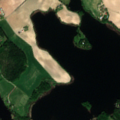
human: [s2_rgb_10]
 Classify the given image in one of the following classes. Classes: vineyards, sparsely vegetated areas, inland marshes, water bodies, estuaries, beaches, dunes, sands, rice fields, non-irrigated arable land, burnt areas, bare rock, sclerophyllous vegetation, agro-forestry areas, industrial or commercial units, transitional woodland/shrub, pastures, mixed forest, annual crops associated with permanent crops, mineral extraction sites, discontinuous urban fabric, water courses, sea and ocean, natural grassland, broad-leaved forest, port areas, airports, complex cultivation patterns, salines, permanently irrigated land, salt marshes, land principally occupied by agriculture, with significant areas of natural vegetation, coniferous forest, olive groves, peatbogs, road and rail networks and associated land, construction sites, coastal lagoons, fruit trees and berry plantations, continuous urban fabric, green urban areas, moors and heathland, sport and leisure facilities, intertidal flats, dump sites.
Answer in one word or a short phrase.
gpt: non-irrigated arable land, land principally occupied by agriculture, with significant areas of natural vegetation, mixed forest, water bodies